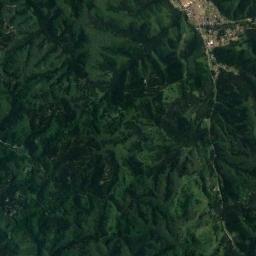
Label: mountain